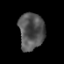
Tissue: prostate
Cell type: T cells
Senescence score: 0.2484
Nuclear area (px): 916
Mean DAPI intensity: 84.306